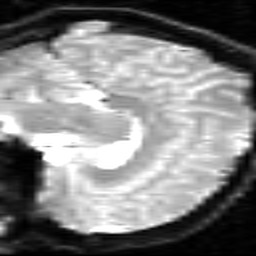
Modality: inplaneT2
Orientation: sagittal
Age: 21
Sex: female